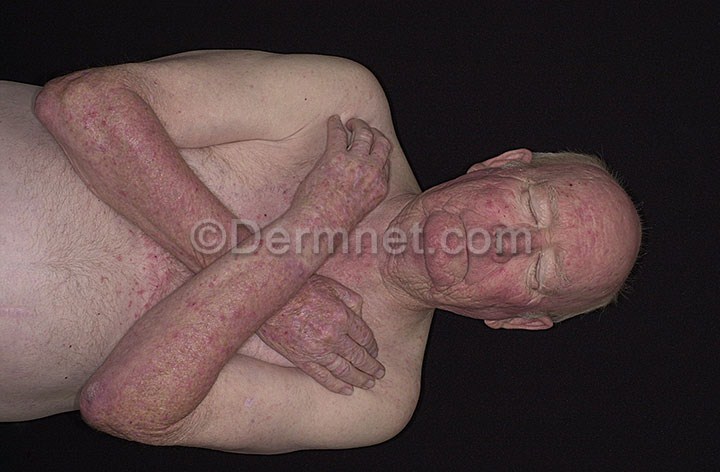
Disease: Light Diseases and Disorders of Pigmentation